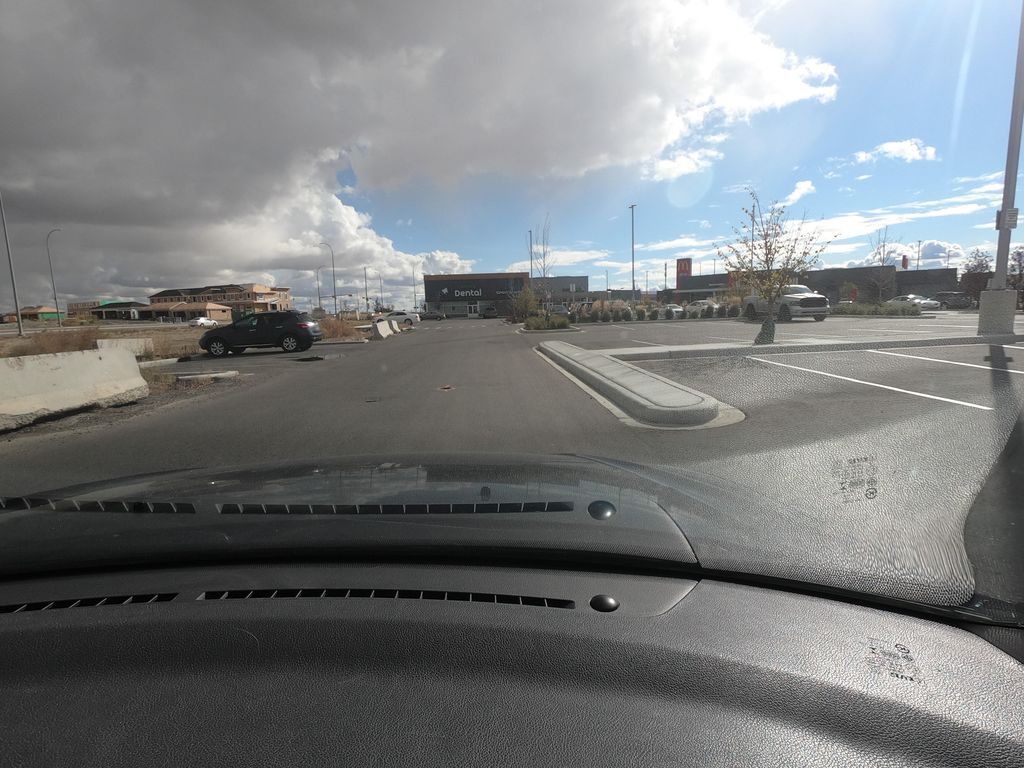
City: calgary